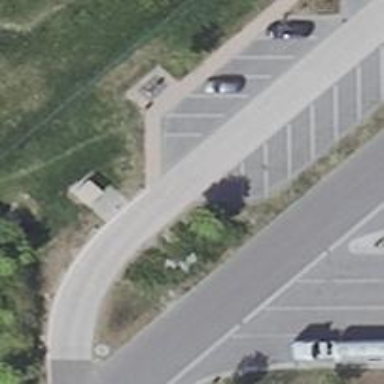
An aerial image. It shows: Parking aisle designated as service road.